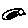
Label: bird